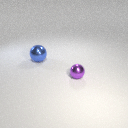
large blue metal sphere to the left of small purple metal sphere